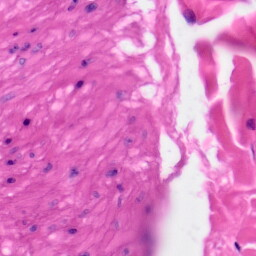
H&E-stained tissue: Skin